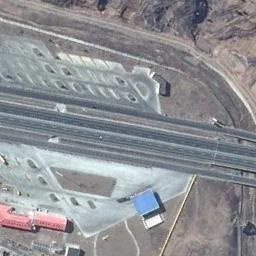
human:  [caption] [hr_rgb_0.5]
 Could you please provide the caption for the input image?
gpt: There was a line of white cars on the motorway .

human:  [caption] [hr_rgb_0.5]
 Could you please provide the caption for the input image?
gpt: Some straight freeways go through an open area with some houses and forms an overpass on another road .

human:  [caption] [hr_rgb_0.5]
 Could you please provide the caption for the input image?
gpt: The freeway is surrounded by large mountains, And there are several buildings on the concrete floor on both sides .

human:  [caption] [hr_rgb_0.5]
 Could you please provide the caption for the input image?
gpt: The freeway goes through the mountain .

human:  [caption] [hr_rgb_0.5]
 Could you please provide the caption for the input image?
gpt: The freeway beside a blue building and a red building .